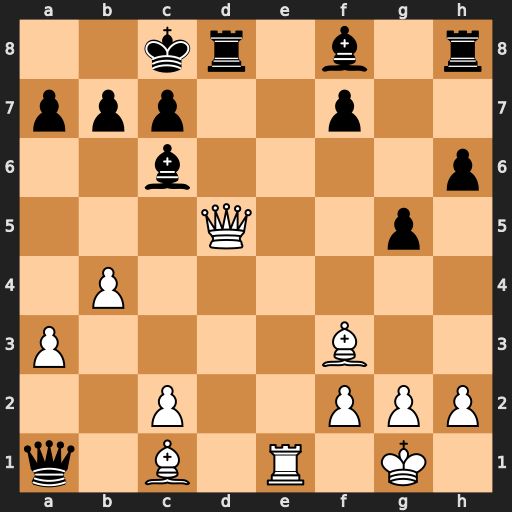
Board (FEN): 2kr1b1r/ppp2p2/2b4p/3Q2p1/1P6/P4B2/2P2PPP/q1B1R1K1
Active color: w
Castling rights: -
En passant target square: -
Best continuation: Bg4+ f5 Bxf5+ Bd7 Qxd7+ Rxd7 Re8#